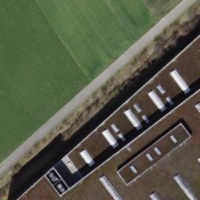
EUNIS habitat code: 54
Species observed at this site:
Filipendula ulmaria